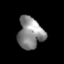
Tissue: skin
Cell type: Epithelial cells
Senescence score: 0.2678
Nuclear area (px): 778
Mean DAPI intensity: 138.585